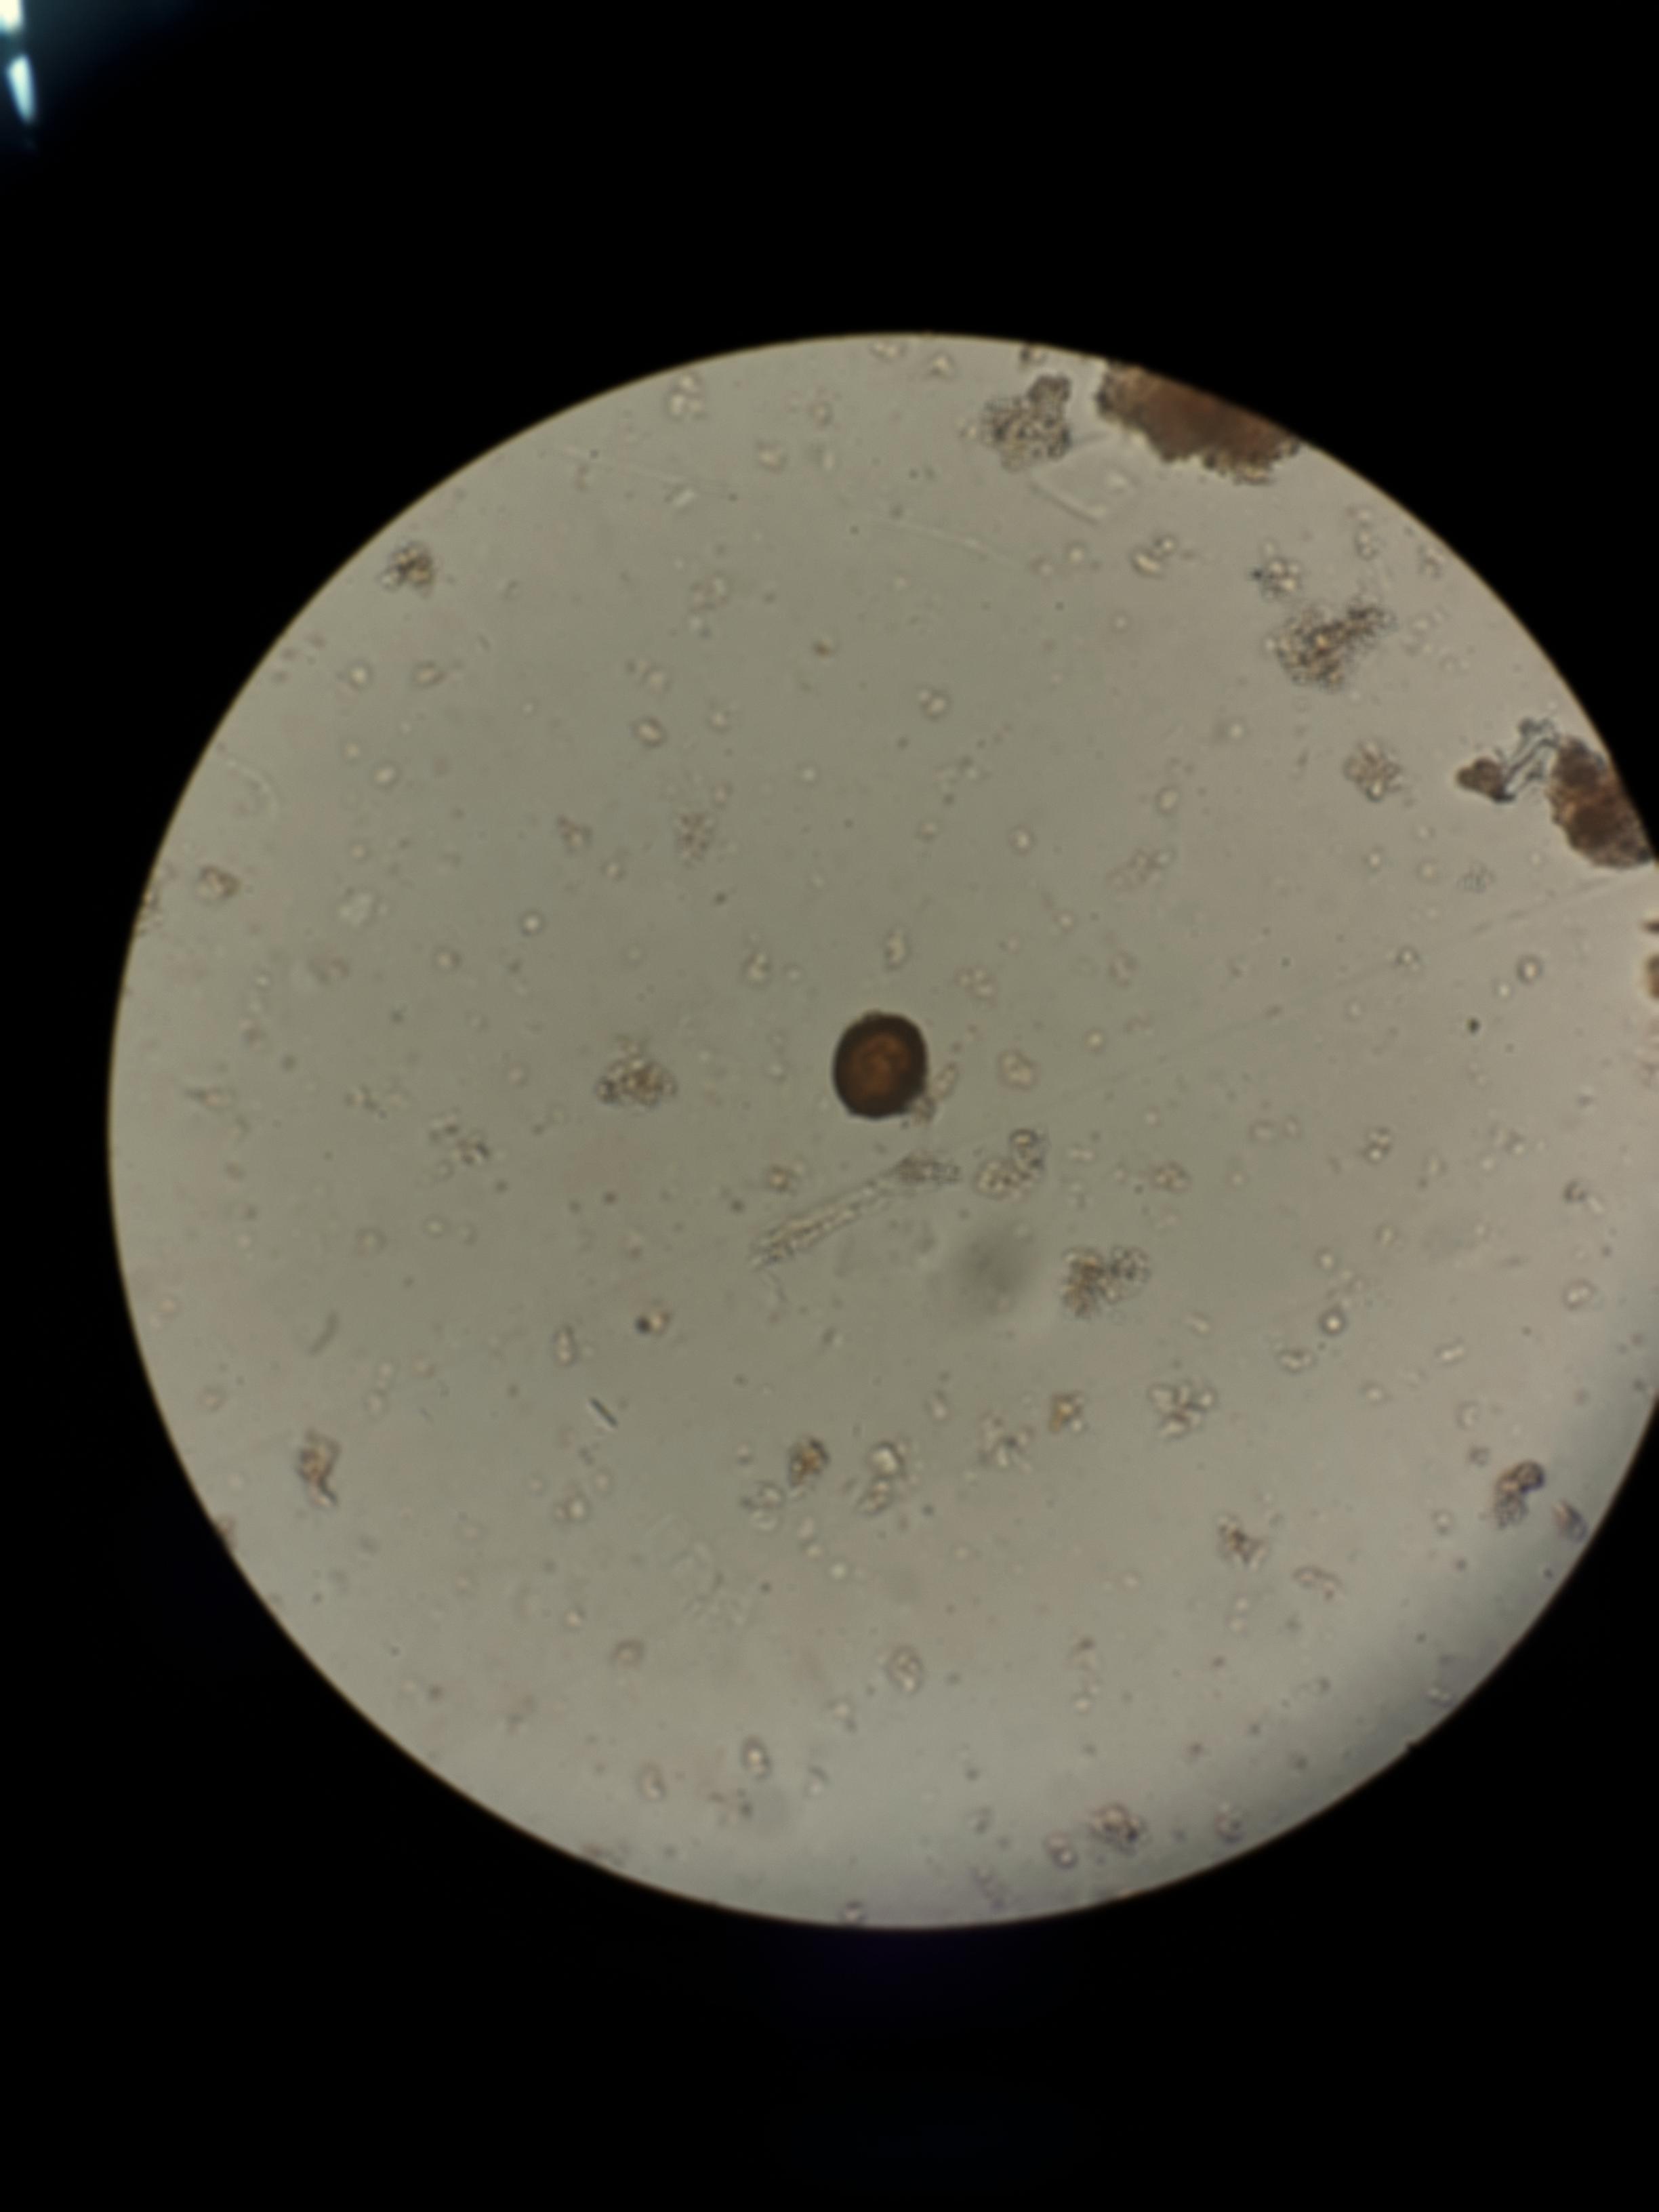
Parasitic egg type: Taenia spp. egg